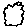
Label: cloud